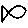
Label: fish